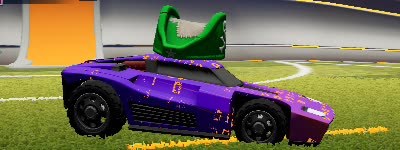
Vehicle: breakout